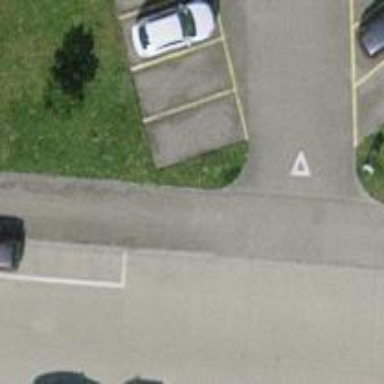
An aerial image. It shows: Asphalt sidewalk.